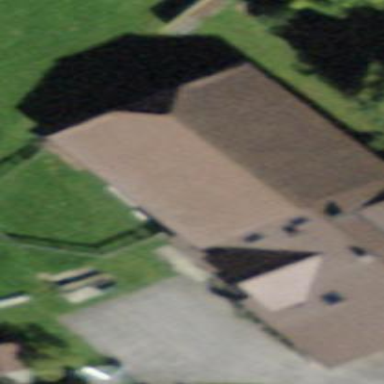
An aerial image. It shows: Garage building.